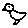
Label: bird